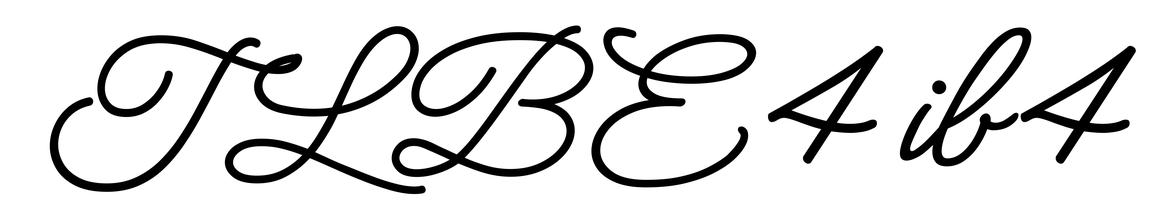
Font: MeowScript-Regular